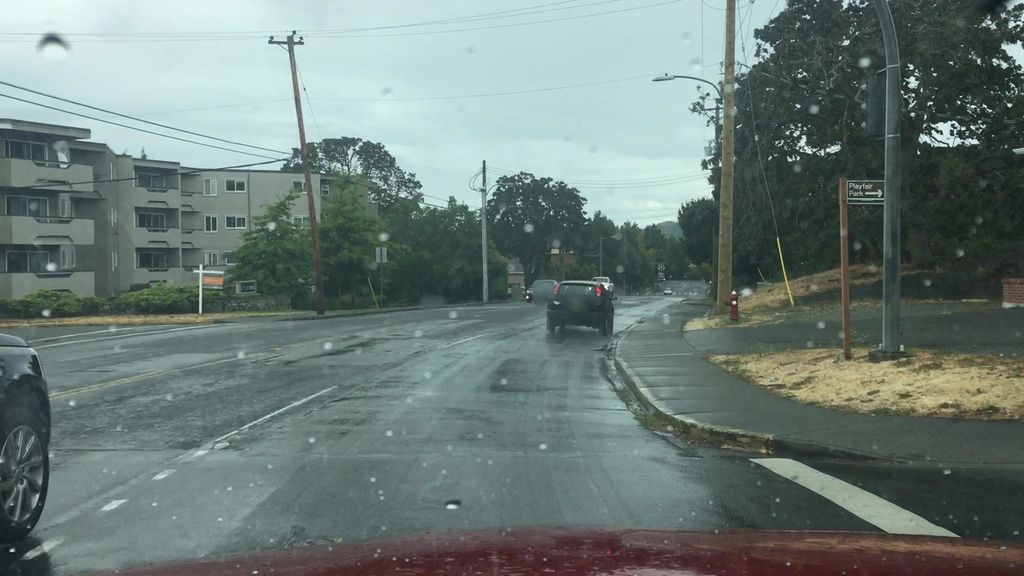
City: victoria